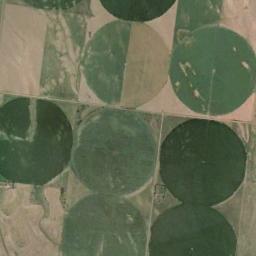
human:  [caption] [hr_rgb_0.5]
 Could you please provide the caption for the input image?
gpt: Seven green and earthy circular farms of different sizes .

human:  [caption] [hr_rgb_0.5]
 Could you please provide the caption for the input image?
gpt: There are some circle farmland in the bare land .

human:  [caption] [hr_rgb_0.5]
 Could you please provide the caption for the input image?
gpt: Several green circular farmlands are neatly arranged on the ground .

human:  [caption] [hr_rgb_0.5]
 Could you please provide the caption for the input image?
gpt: There is no circular field in the lower right corner .

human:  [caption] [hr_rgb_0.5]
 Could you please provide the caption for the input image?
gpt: There are several circular farmlands of the same size distributed neatly .